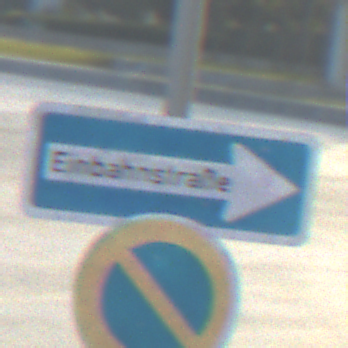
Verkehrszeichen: EinbahnstrasseRechtsweisend
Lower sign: EingeschraenktesHalteverbot
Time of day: SunriseSunset
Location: Outdoor (Urban)
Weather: Clear
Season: NotSpecified
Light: Natural